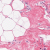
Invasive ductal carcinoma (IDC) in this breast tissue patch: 0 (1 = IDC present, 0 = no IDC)